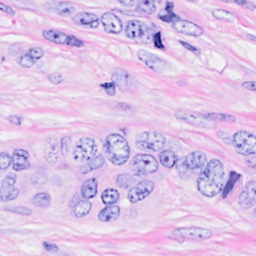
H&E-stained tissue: Breast